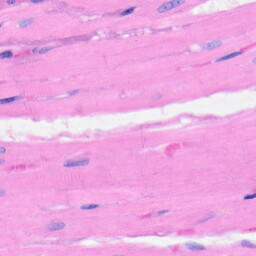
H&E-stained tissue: Heart